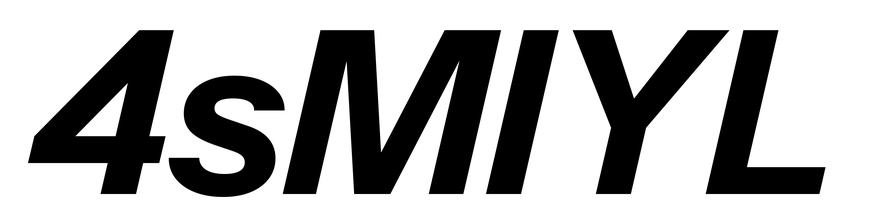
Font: InstrumentSans-Italic_Bold_Italic